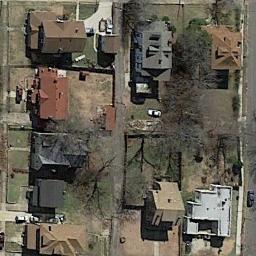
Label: medium_residential